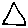
Label: triangle